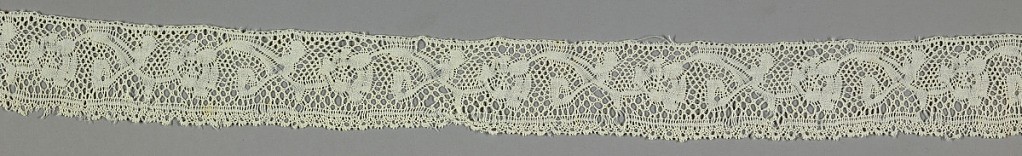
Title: Edge
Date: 18th–19th century
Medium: linen Technique: bobbin lace (Valenciennes ground)
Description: Coarse provincial-style lace with angular vine pattern.